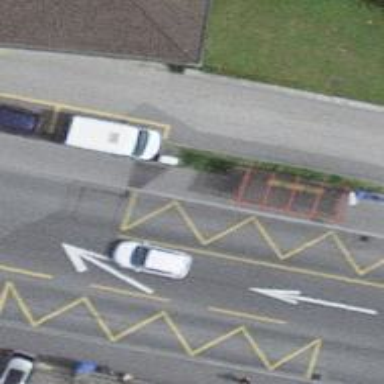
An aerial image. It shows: Bus stop with sheltered platform for public transport.